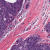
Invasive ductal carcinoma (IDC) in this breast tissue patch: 0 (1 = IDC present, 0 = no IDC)